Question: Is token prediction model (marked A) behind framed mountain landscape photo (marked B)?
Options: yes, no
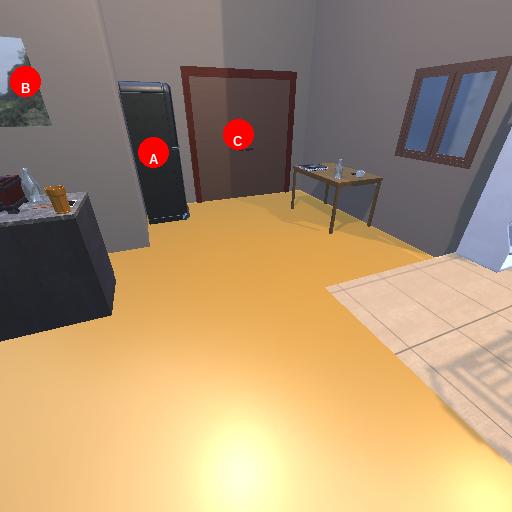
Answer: yes